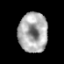
Tissue: prostate
Cell type: Epithelial cells
Senescence score: 0.3337
Nuclear area (px): 1145
Mean DAPI intensity: 169.764